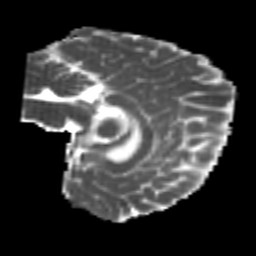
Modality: MD
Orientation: sagittal
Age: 25
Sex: female
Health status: healthy
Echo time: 0.074 s